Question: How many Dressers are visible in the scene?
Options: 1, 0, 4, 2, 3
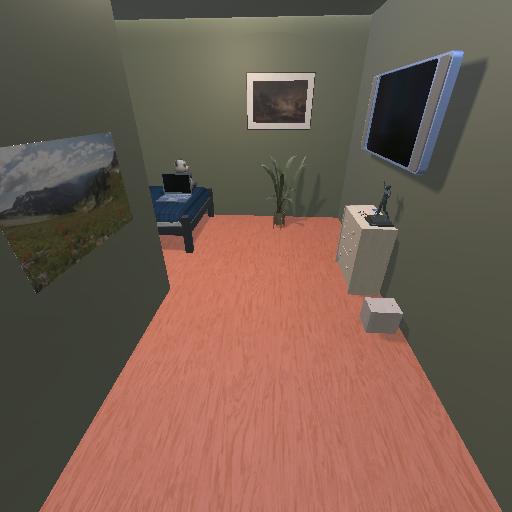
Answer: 1